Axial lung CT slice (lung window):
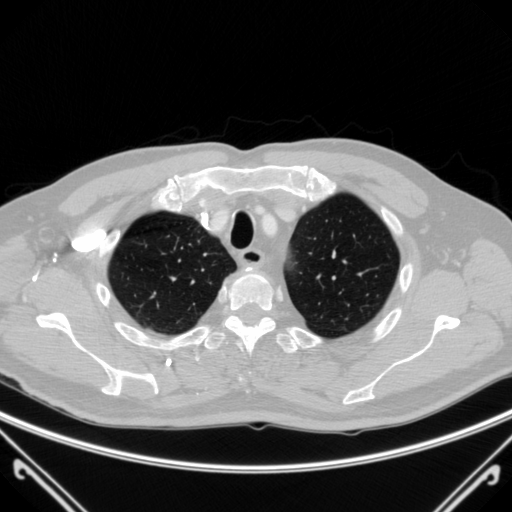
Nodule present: no